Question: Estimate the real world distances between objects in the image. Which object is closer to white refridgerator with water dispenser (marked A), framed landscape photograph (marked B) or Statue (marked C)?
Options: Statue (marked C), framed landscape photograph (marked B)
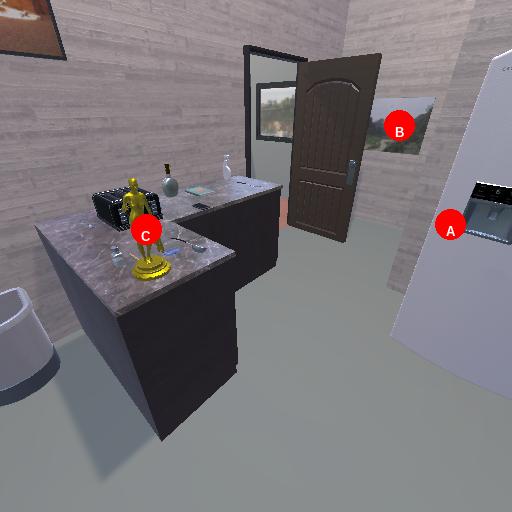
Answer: Statue (marked C)